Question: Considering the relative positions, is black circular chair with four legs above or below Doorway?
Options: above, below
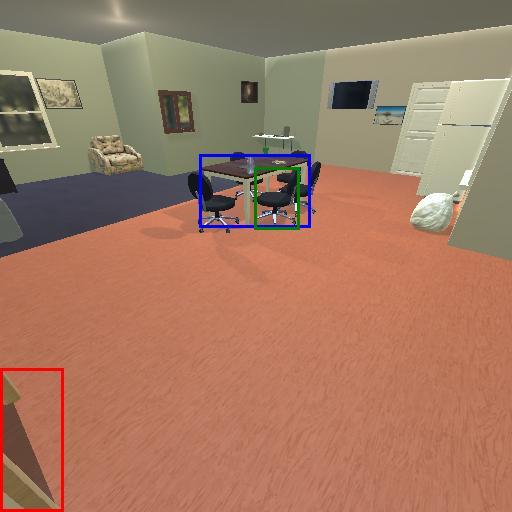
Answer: above